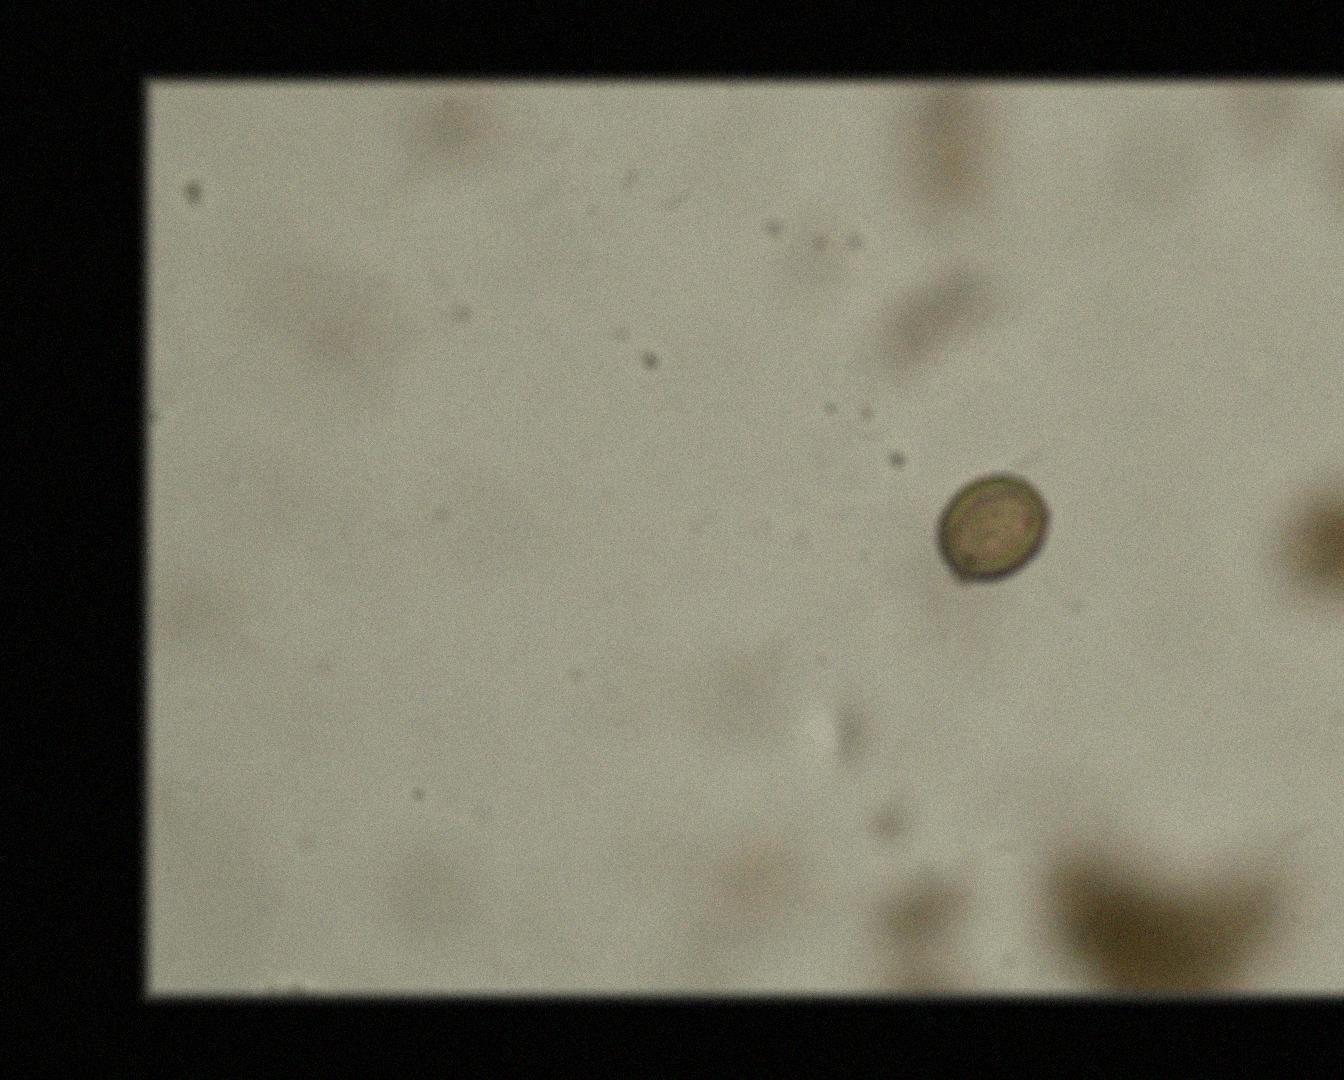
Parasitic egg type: Taenia spp. egg